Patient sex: M
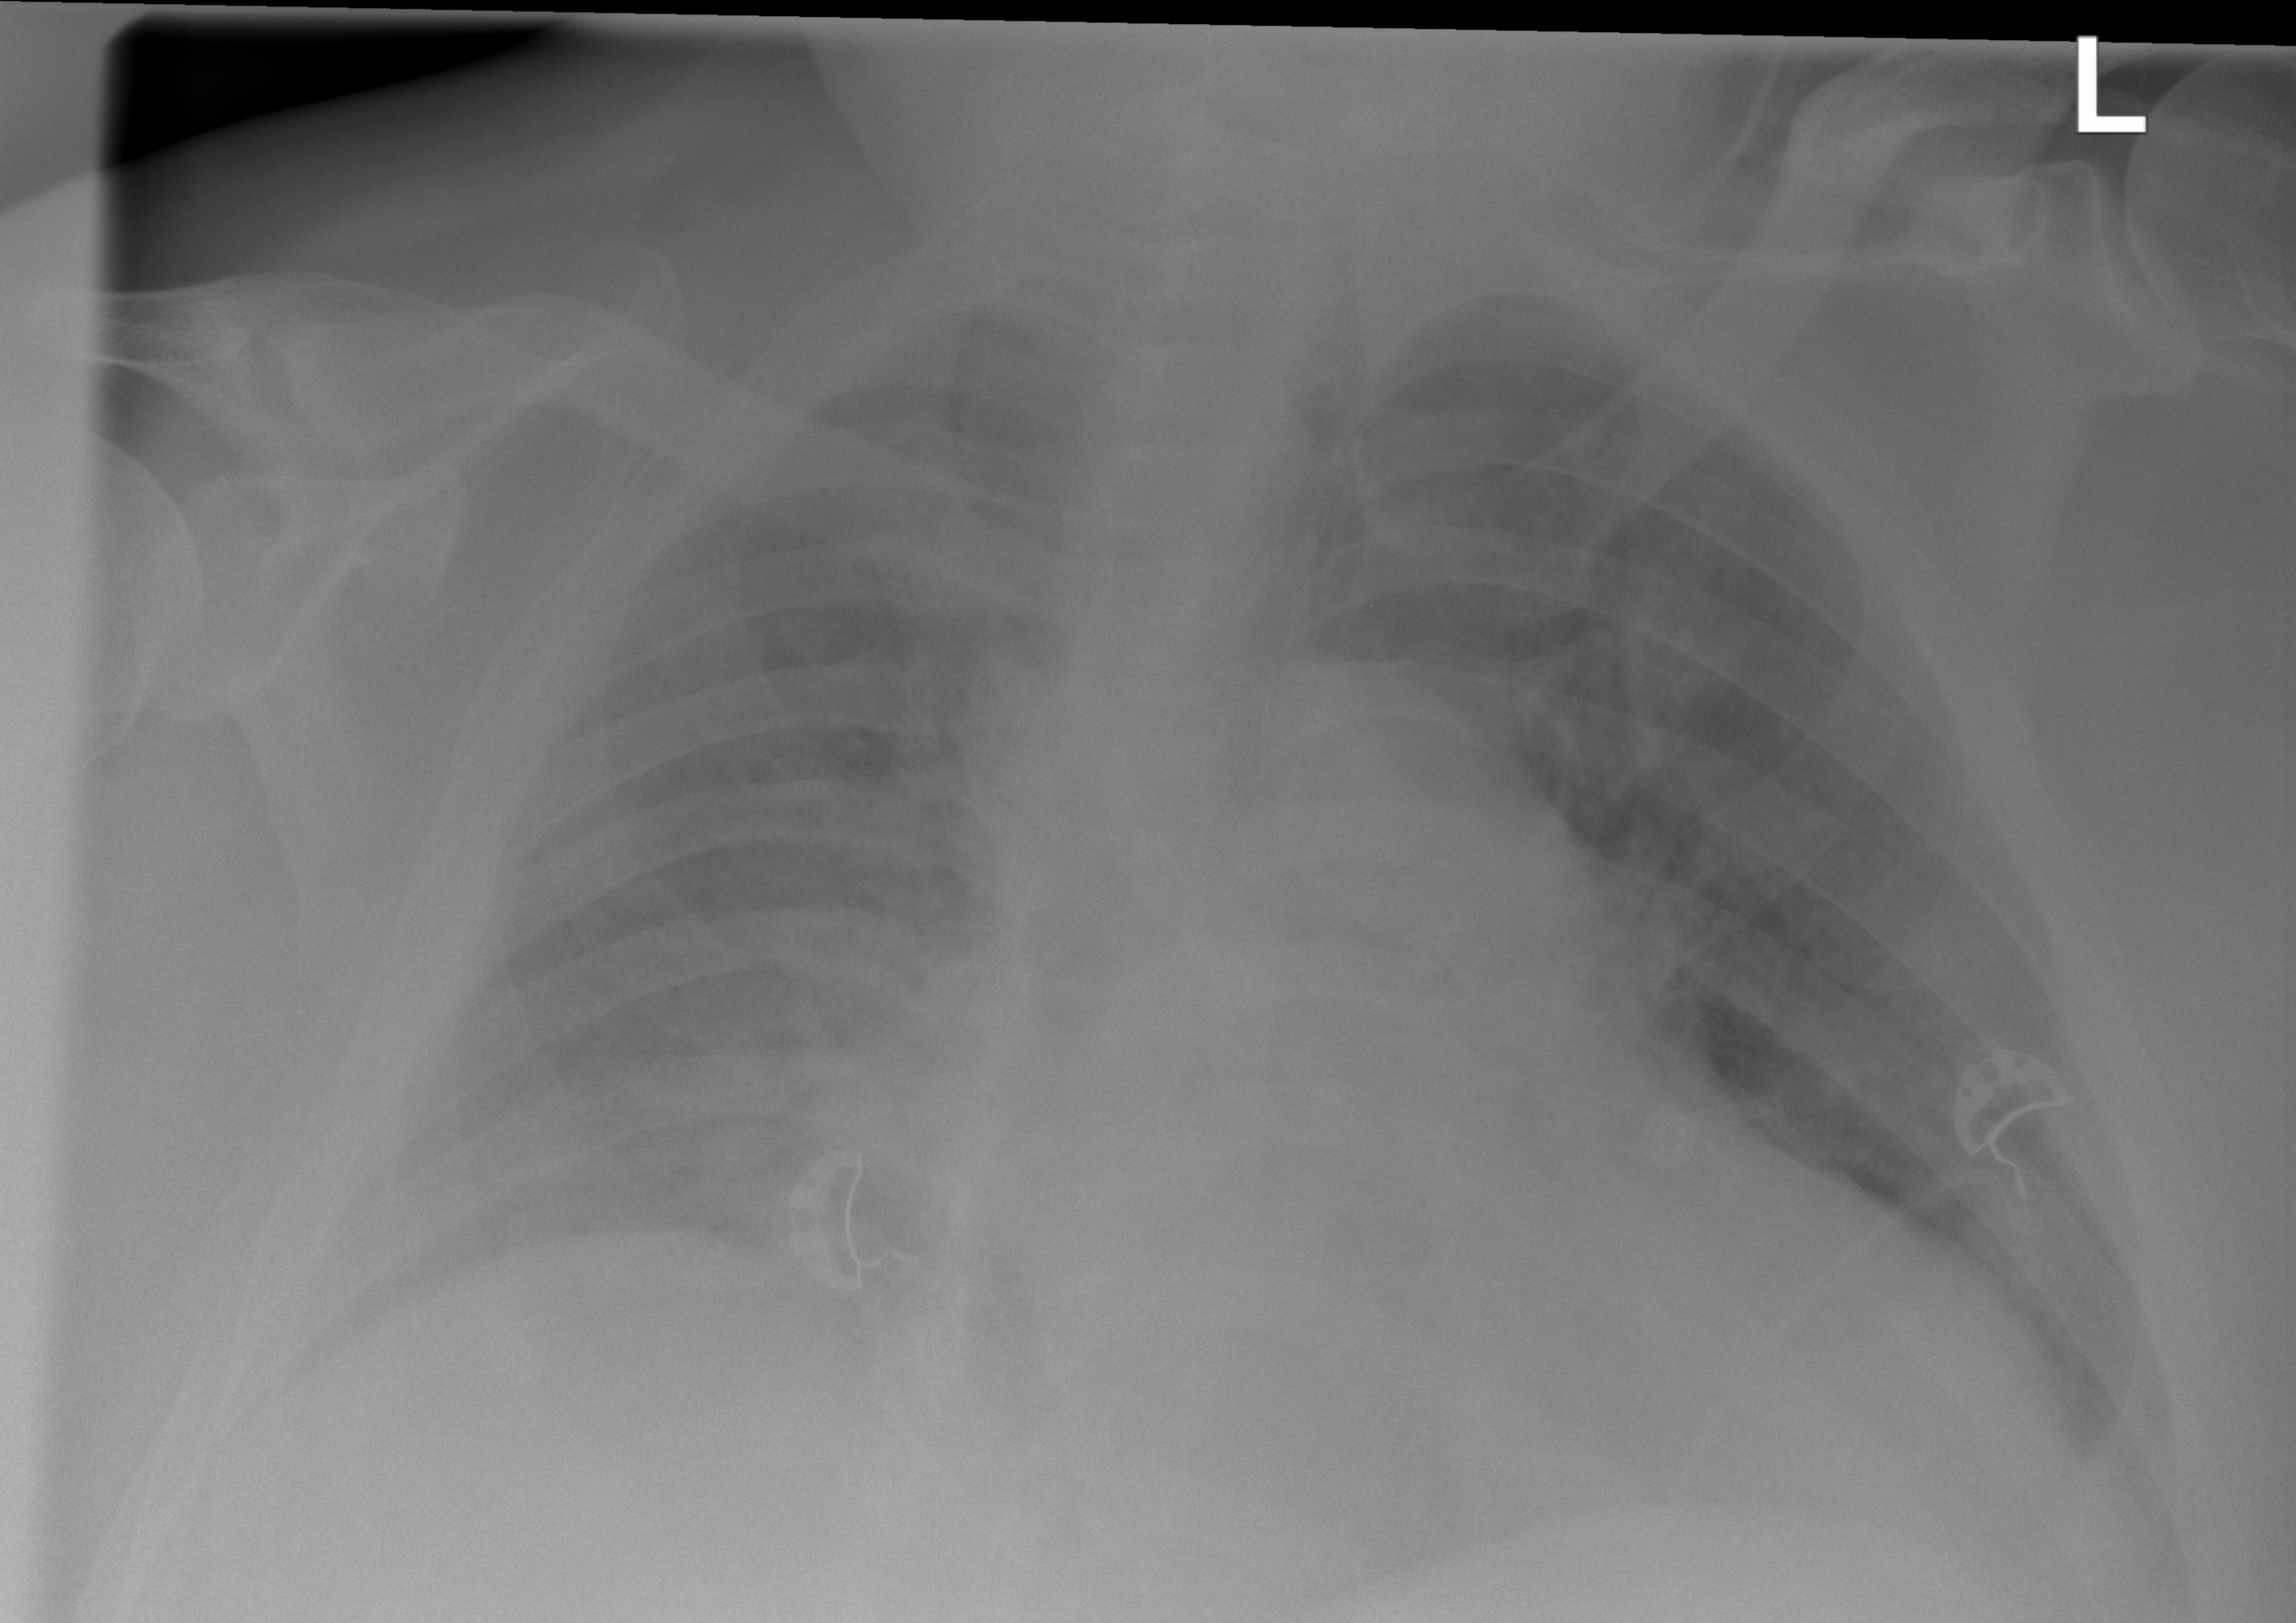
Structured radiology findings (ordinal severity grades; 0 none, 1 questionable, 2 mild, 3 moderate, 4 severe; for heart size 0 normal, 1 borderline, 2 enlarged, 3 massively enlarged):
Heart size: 1
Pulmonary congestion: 0
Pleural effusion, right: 2
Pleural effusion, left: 1
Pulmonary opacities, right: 3
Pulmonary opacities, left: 0
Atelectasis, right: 3
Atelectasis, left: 1